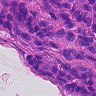
Metastatic tissue present: yes